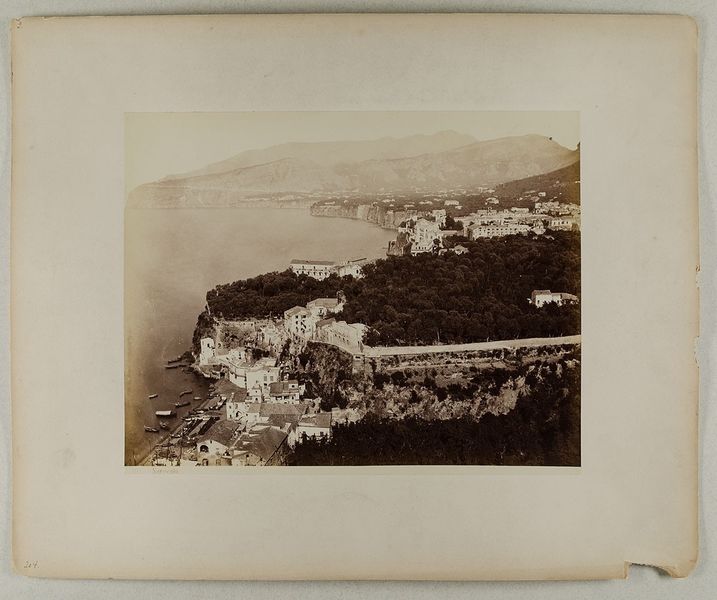
Titel: 1131. Sorrento
Künstler: Giorgio Sommer
Standort: Hamburg
Institution: Museum für Kunst und Gewerbe Hamburg
Schlagwörter: landschaft, stadt, ort, berge, gebirge, dorf, foto, fotografie, photographie, stadtansicht, photo, karton, anlagen, albumin, landschaftsdarstellung, lichtbild, reisefotografie, historische, alte stadtansicht, alte ansicht, schwarzweißpositivverfahren, silbersalzverfahren, schwarzweißfotografie, gebäude, örtlichkeit, straße, stätte, küste, reisephotographie, albuminpapier